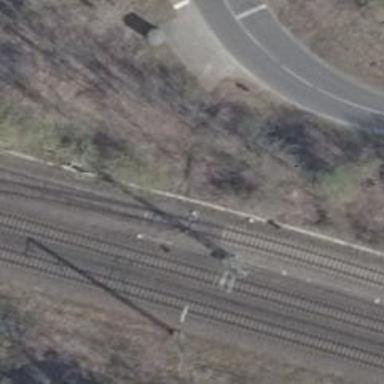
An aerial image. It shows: Railway siding with rails.